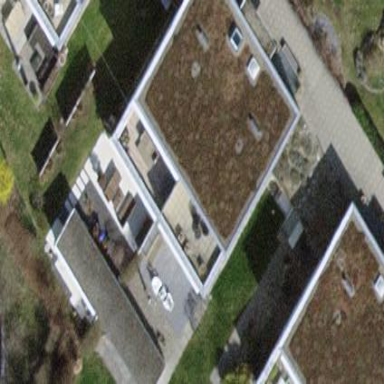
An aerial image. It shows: Terrace building.